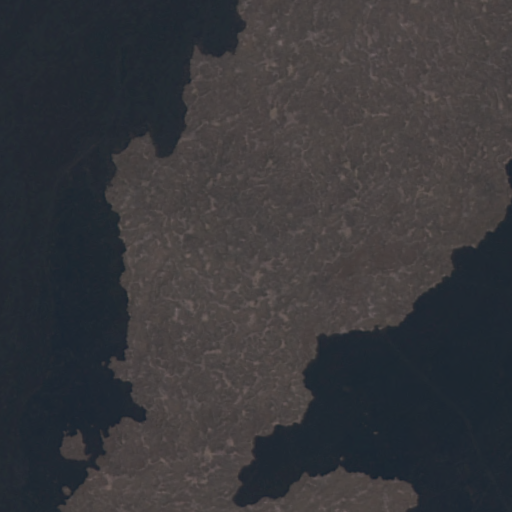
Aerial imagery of lava area in Hawaii named Kipuka Kalua o Kelii Waa containing only unknown